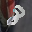
Label: 8